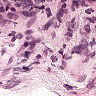
Metastatic tissue present: yes